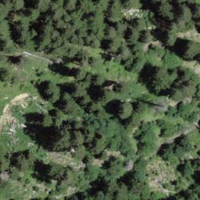
EUNIS habitat code: 43
Species observed at this site:
Ajuga pyramidalis